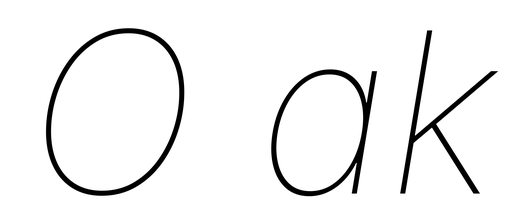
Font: Inter-Italic_Thin_Italic